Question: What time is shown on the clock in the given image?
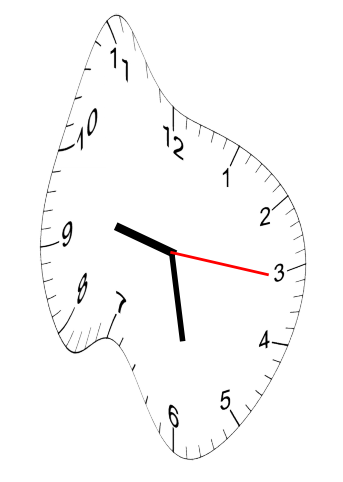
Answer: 09:28:16